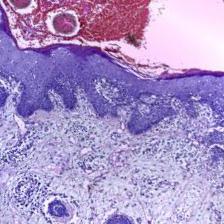
Diagnosis: OSCC